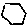
Label: hexagon